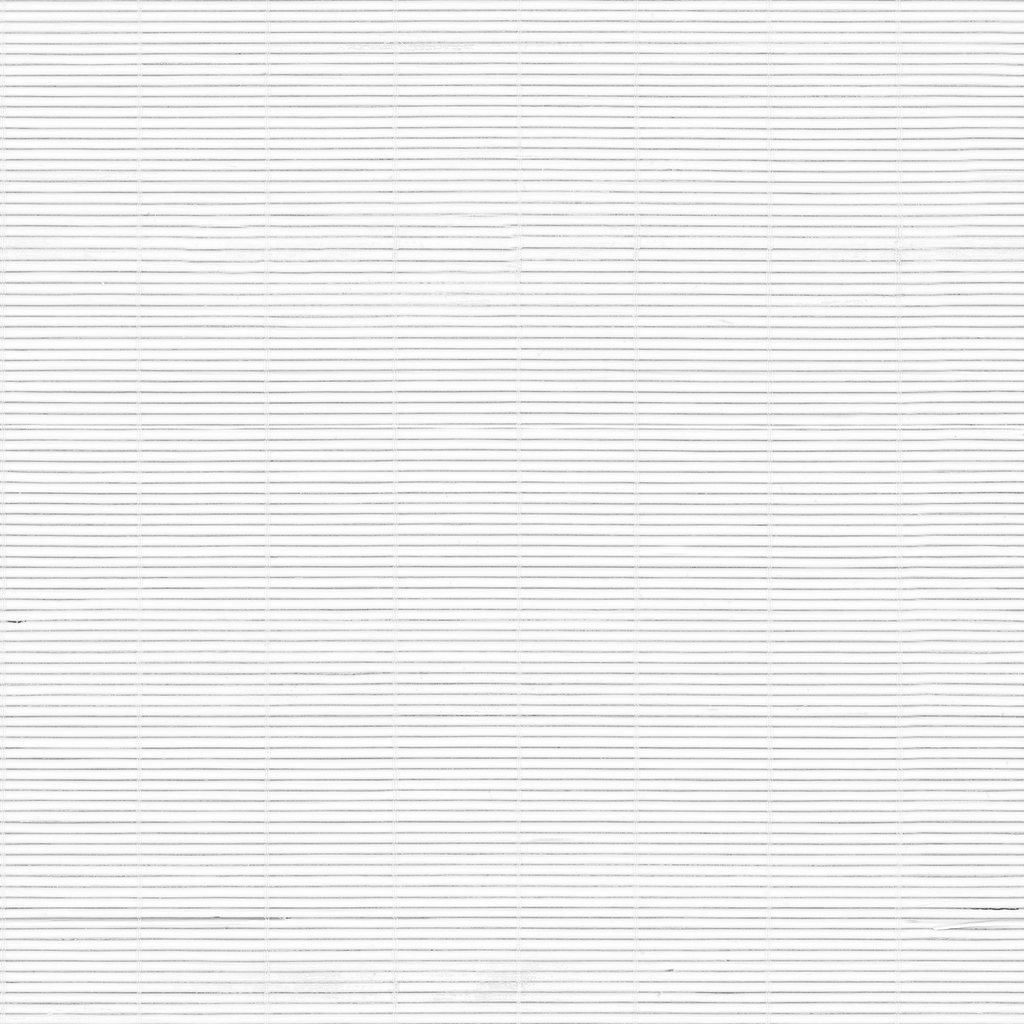
Texture map type: AmbientOcclusion